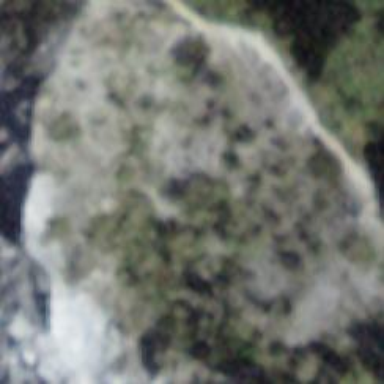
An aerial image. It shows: Natural cliff.